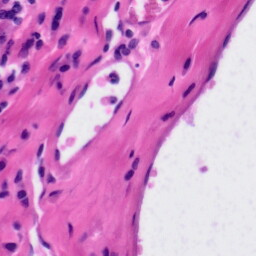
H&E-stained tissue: Tonsil